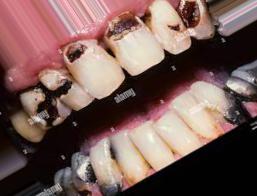
Condition: Caries